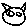
Label: cat